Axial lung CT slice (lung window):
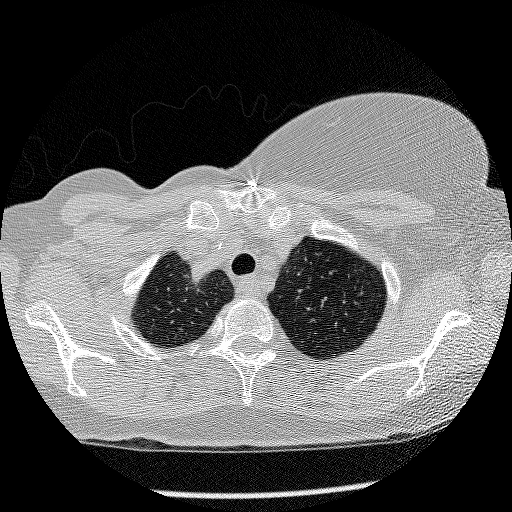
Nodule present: no